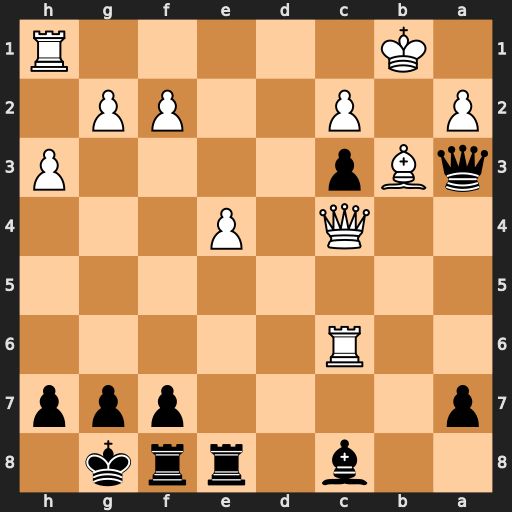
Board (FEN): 2b1rrk1/p4ppp/2R5/8/2Q1P3/qBp4P/P1P2PP1/1K5R
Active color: b
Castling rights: -
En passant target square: -
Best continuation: Qb2#